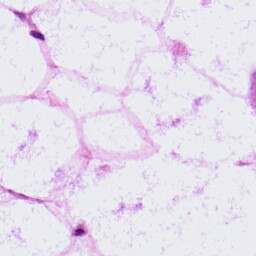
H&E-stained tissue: LymphNode